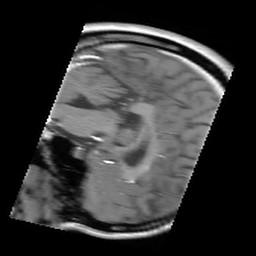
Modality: FLASH
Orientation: sagittal
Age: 26
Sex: female
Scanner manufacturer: siemens
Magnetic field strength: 3 T
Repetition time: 0.245 s
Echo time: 0.0026 s